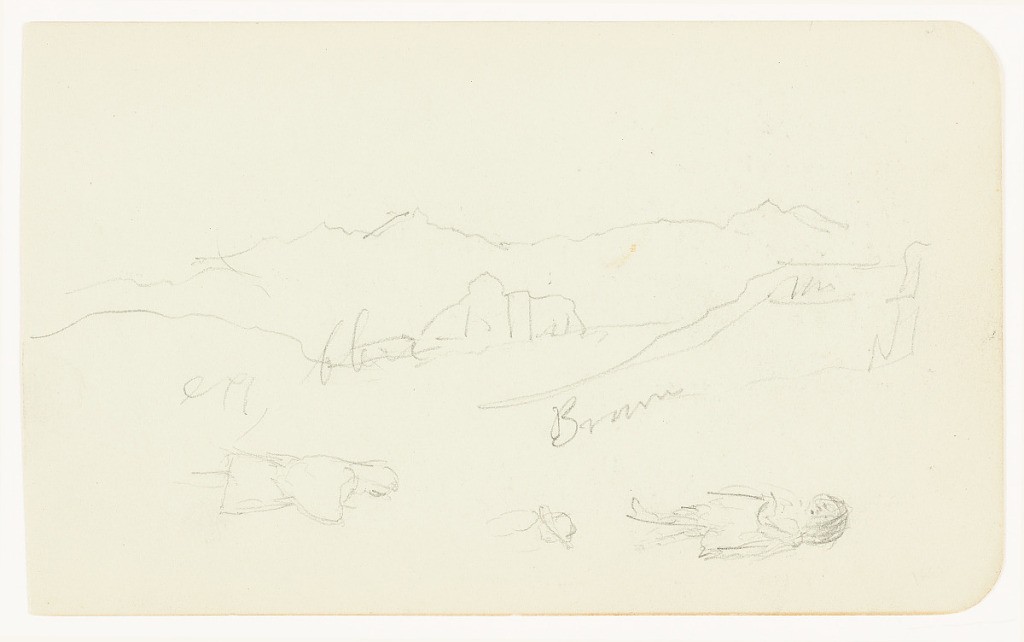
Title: Mountain Range and Figures, Mexico
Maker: Frederic Edwin Church, American, 1826–1900
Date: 1883–1884
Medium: Graphite on light green wove paper; verso: graphite
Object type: Drawing
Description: Landscape and figure sketches from Mexico showing views of a rugged mountain range and three figures. In the background, a craggy mountain range with two sharp peaks extends across the horizon, while a church-like formation is visible in its base at center. Along the lower margin, three loose figure sketches are included: at lower right, a child with long hair and tattered clothing; at lower center, the head and shoulders of a figures wearing a brimmed hat shown in right profile; and at lower left, the upper body of an individual wearing draped clothing, also in right profile. All figure sketches oriented to the right.

Verso: Landscape sketch of a large, rectangular building nestled in the mountains of Mexico. In the foreground, loosely rendered terrain arches in a shallow "U," framing the view of a rectangular building in the middle distance at center. Flanked by vegetation on either side, the structure has multiple short towers and a white facade. In the background, a large, pyramidal, and loosely rendered mountain peak looms over the scene.